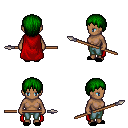
a pixel art fantasy rpg character, female body template, human, dark skin, red cape, teal pants, green plain hairstyle, black slippers, spear, four views (front, back, left, right), 2x2 character sprite sheet, small pixel art, hard edges, no anti-aliasing